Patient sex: M
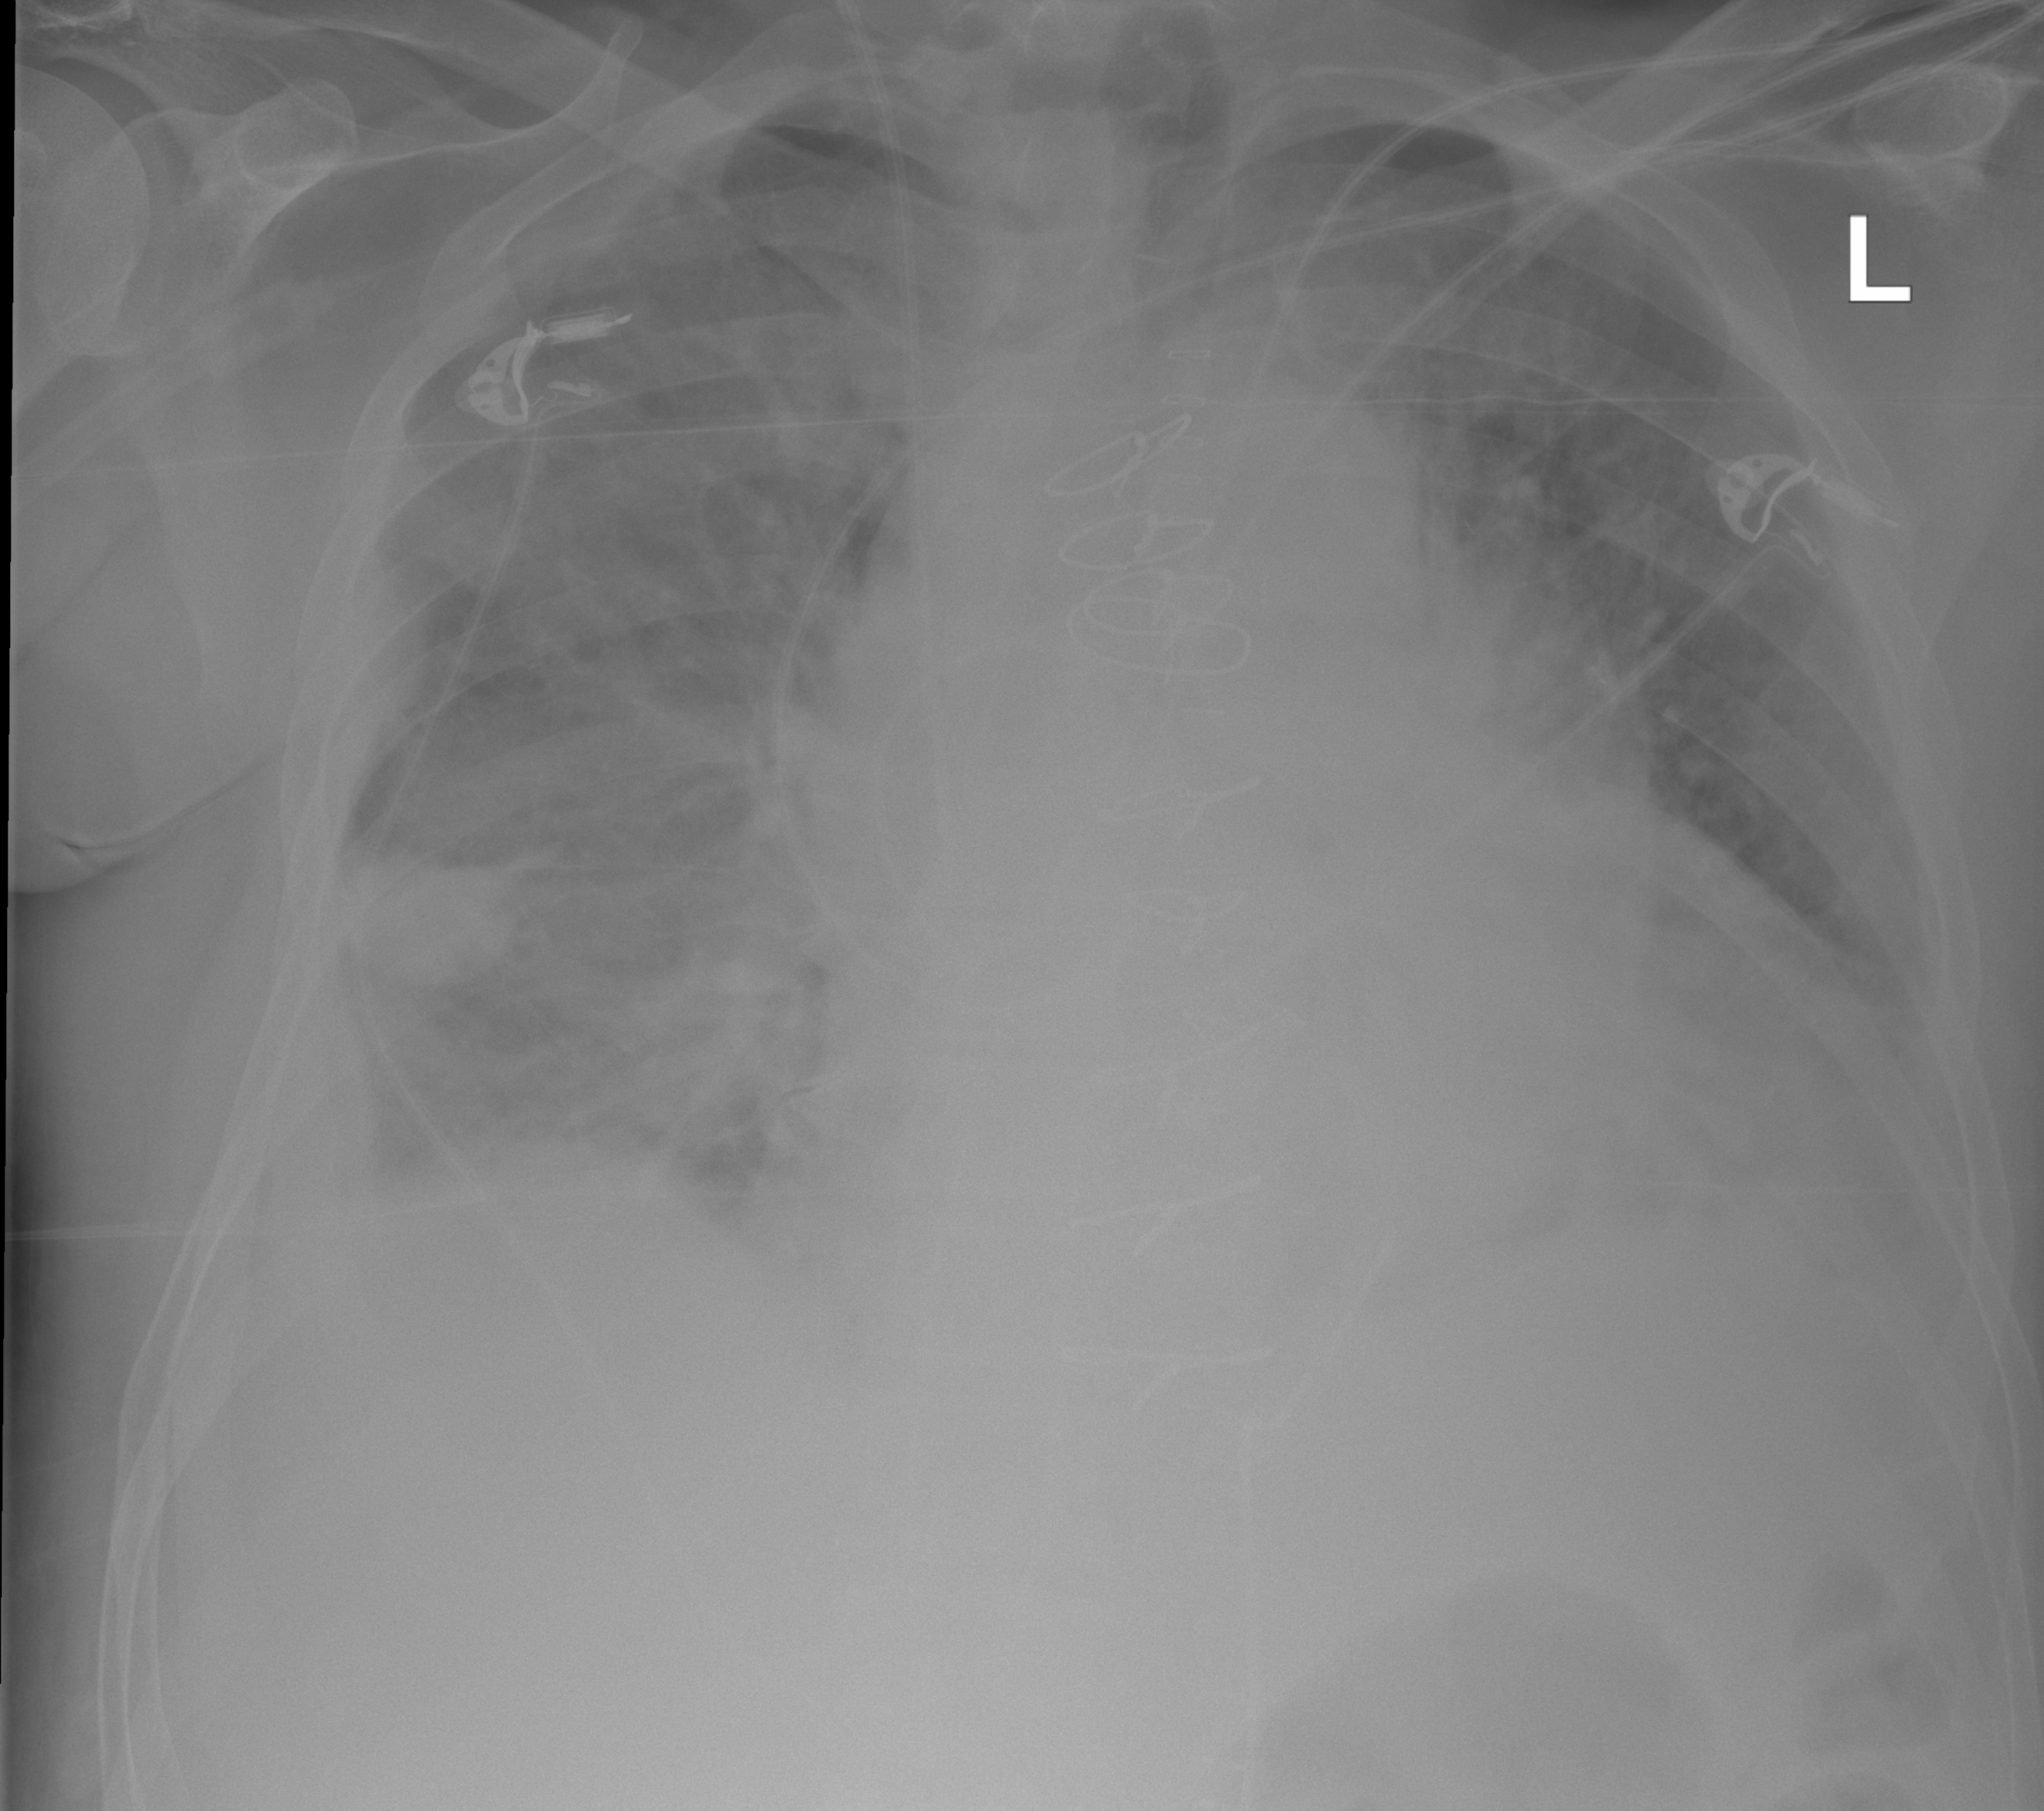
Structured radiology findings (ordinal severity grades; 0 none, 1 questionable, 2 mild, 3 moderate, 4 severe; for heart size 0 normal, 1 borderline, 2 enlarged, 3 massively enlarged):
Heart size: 2
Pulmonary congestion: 2
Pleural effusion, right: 3
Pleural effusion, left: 2
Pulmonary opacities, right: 2
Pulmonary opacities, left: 0
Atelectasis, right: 3
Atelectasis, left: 2